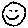
Label: smiley face